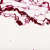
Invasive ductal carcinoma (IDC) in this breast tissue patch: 0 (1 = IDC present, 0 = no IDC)